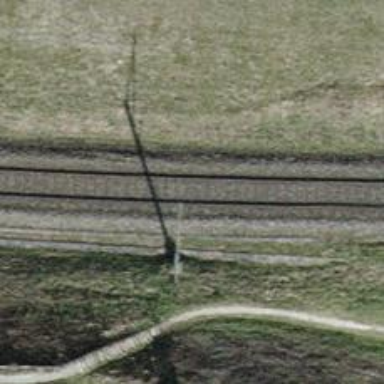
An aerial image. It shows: Single railway track with electrification through contact line.